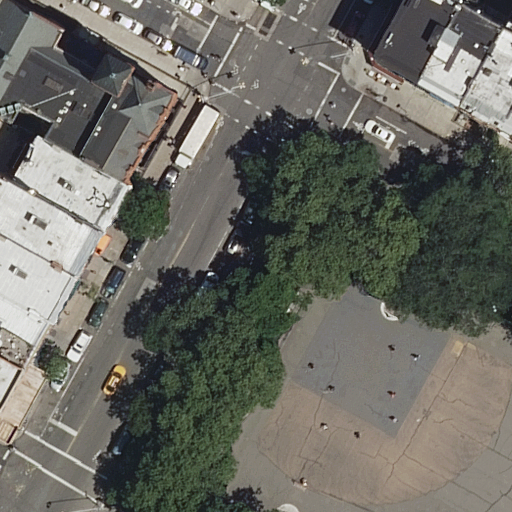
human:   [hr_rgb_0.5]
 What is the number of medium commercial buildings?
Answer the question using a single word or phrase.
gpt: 0

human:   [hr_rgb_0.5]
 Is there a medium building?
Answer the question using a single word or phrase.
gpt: yes

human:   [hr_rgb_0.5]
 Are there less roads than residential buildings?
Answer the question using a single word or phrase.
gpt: no

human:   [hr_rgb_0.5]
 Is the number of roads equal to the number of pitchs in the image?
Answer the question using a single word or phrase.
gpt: no

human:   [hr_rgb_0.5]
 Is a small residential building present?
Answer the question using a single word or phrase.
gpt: yes

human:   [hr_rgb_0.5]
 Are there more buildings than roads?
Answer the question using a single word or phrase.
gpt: no

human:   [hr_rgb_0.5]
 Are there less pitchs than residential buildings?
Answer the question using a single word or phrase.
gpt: yes

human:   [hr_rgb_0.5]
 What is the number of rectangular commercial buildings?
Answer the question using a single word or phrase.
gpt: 0

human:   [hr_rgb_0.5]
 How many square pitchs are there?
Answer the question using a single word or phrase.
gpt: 0

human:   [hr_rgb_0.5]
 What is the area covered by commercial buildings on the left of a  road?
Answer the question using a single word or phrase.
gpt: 0m2

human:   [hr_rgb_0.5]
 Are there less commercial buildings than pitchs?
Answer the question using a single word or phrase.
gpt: yes

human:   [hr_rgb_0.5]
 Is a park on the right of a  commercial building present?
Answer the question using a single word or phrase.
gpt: no

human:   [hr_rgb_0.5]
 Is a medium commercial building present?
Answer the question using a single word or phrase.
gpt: no

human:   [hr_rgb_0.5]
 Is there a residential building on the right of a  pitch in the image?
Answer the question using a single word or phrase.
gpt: yes

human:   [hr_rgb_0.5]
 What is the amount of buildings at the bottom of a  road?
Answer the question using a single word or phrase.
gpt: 6

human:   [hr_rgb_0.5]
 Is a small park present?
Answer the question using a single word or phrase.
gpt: no

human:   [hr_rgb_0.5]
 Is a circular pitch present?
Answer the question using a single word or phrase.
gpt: no

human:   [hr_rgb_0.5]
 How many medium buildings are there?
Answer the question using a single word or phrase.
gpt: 6

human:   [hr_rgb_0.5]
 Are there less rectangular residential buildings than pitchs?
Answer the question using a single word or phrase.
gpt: no

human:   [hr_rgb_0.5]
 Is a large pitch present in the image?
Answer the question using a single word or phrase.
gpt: yes

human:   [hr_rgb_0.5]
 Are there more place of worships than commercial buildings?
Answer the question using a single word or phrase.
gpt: yes

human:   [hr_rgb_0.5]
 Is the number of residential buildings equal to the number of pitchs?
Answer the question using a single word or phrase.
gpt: no

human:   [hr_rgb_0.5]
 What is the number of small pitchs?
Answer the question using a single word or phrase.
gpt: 1

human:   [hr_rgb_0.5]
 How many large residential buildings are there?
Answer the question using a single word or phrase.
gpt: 0

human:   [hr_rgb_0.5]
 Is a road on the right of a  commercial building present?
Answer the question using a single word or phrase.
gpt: no

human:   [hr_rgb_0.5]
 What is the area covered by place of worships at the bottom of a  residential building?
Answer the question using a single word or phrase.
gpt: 0m2

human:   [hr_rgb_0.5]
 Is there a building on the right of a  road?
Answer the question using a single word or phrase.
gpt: yes

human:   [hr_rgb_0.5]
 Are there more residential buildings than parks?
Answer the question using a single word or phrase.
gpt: yes

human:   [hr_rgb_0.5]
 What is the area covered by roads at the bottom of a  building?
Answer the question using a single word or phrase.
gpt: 0m2

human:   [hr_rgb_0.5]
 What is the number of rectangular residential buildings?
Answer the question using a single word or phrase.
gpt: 10

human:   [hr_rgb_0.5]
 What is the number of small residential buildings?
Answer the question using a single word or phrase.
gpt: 4

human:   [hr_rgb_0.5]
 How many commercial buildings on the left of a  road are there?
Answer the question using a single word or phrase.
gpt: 0

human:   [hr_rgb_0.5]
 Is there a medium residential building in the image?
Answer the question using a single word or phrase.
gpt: yes

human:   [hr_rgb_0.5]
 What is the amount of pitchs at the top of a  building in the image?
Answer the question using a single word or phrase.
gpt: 0

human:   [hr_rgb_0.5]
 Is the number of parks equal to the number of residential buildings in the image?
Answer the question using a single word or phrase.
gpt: no

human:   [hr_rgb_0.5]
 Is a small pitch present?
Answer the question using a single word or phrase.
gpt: yes

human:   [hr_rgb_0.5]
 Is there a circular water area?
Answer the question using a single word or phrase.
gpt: no